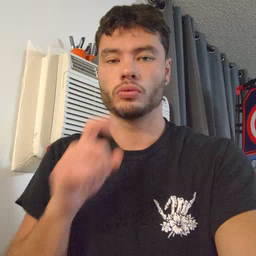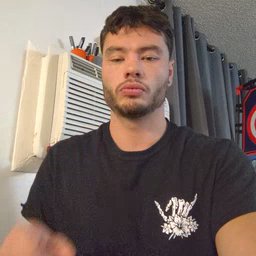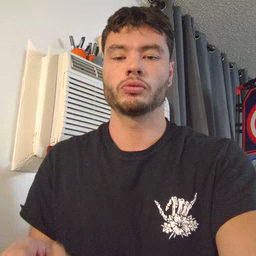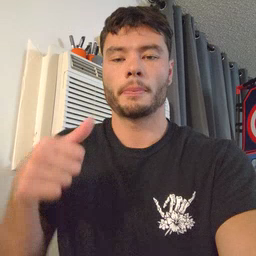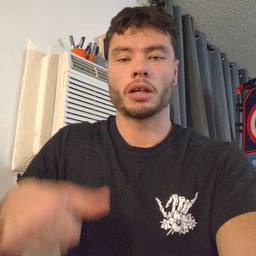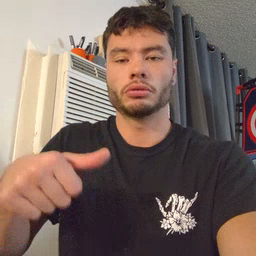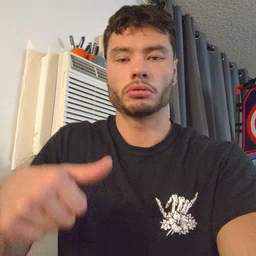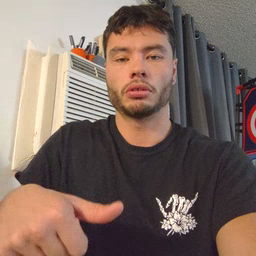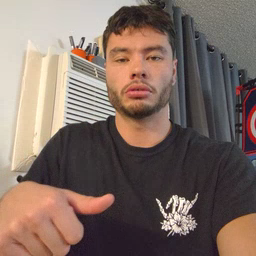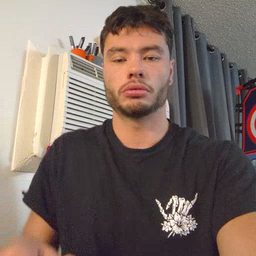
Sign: puzzle